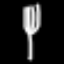
Label: fork